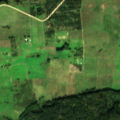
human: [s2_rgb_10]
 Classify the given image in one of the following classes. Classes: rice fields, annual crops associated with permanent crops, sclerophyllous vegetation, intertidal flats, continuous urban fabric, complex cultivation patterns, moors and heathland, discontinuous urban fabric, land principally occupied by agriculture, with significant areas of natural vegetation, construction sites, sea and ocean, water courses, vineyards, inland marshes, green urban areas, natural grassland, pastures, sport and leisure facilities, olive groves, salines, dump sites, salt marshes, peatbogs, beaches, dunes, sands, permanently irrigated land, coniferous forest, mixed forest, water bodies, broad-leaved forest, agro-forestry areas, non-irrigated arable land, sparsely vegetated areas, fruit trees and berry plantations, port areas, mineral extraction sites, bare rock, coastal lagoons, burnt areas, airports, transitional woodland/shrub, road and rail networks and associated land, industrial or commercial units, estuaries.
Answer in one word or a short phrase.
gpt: non-irrigated arable land, pastures, complex cultivation patterns, land principally occupied by agriculture, with significant areas of natural vegetation, coniferous forest, mixed forest